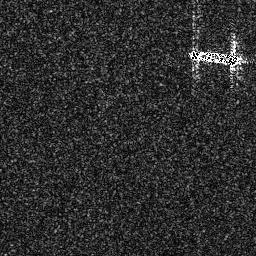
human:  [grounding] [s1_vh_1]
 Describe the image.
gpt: In the satellite image, there is  <ref>1 medium ship </ref> <box>[[71, 17, 96, 25, 0]]</box> located at top right.